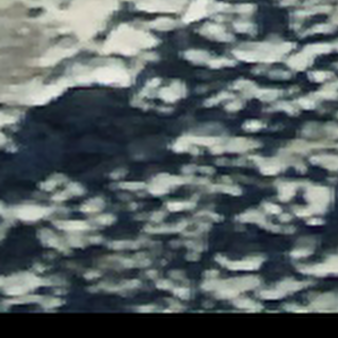
Label: other